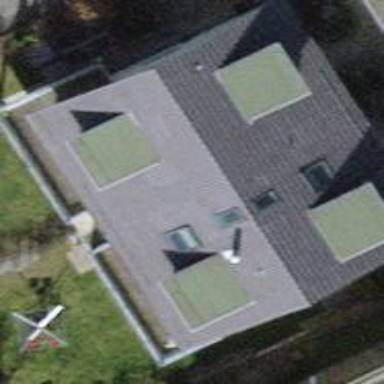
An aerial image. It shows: Semidetached house with gabled roof.